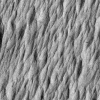
Atmospheric dust classification: not_dusty